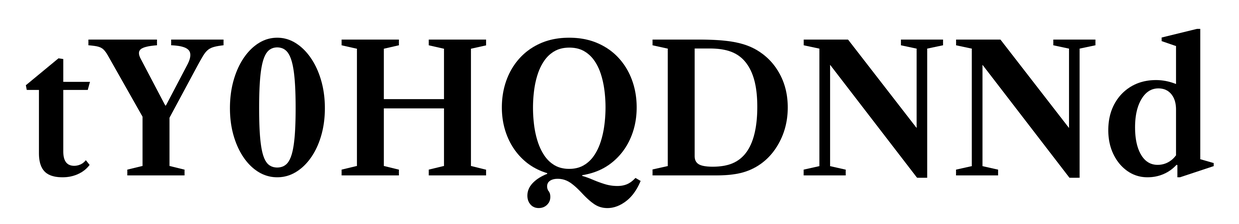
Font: LibreCaslonText_SemiBold